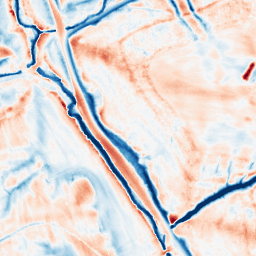
Category: edge_preserving
Decomposition family: guided
Decomposition parameters: radius: 8
eps: 0.001
Upsampling method: linear_exact
Upsampling parameters: scale: 8
Upsampling scale: 8